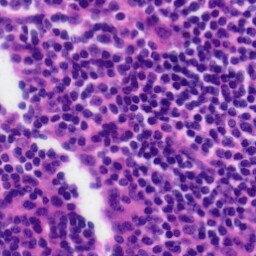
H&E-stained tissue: Tonsil